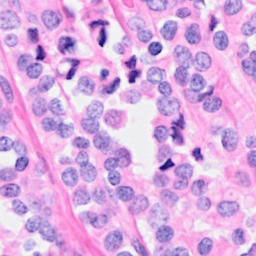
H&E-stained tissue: Breast